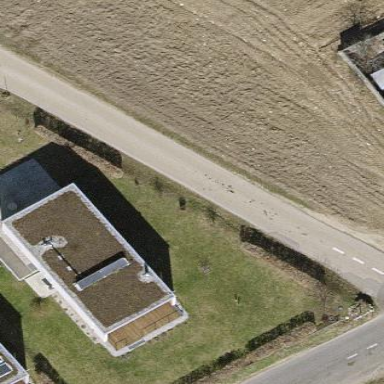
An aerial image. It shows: Flat-roofed house.